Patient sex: F
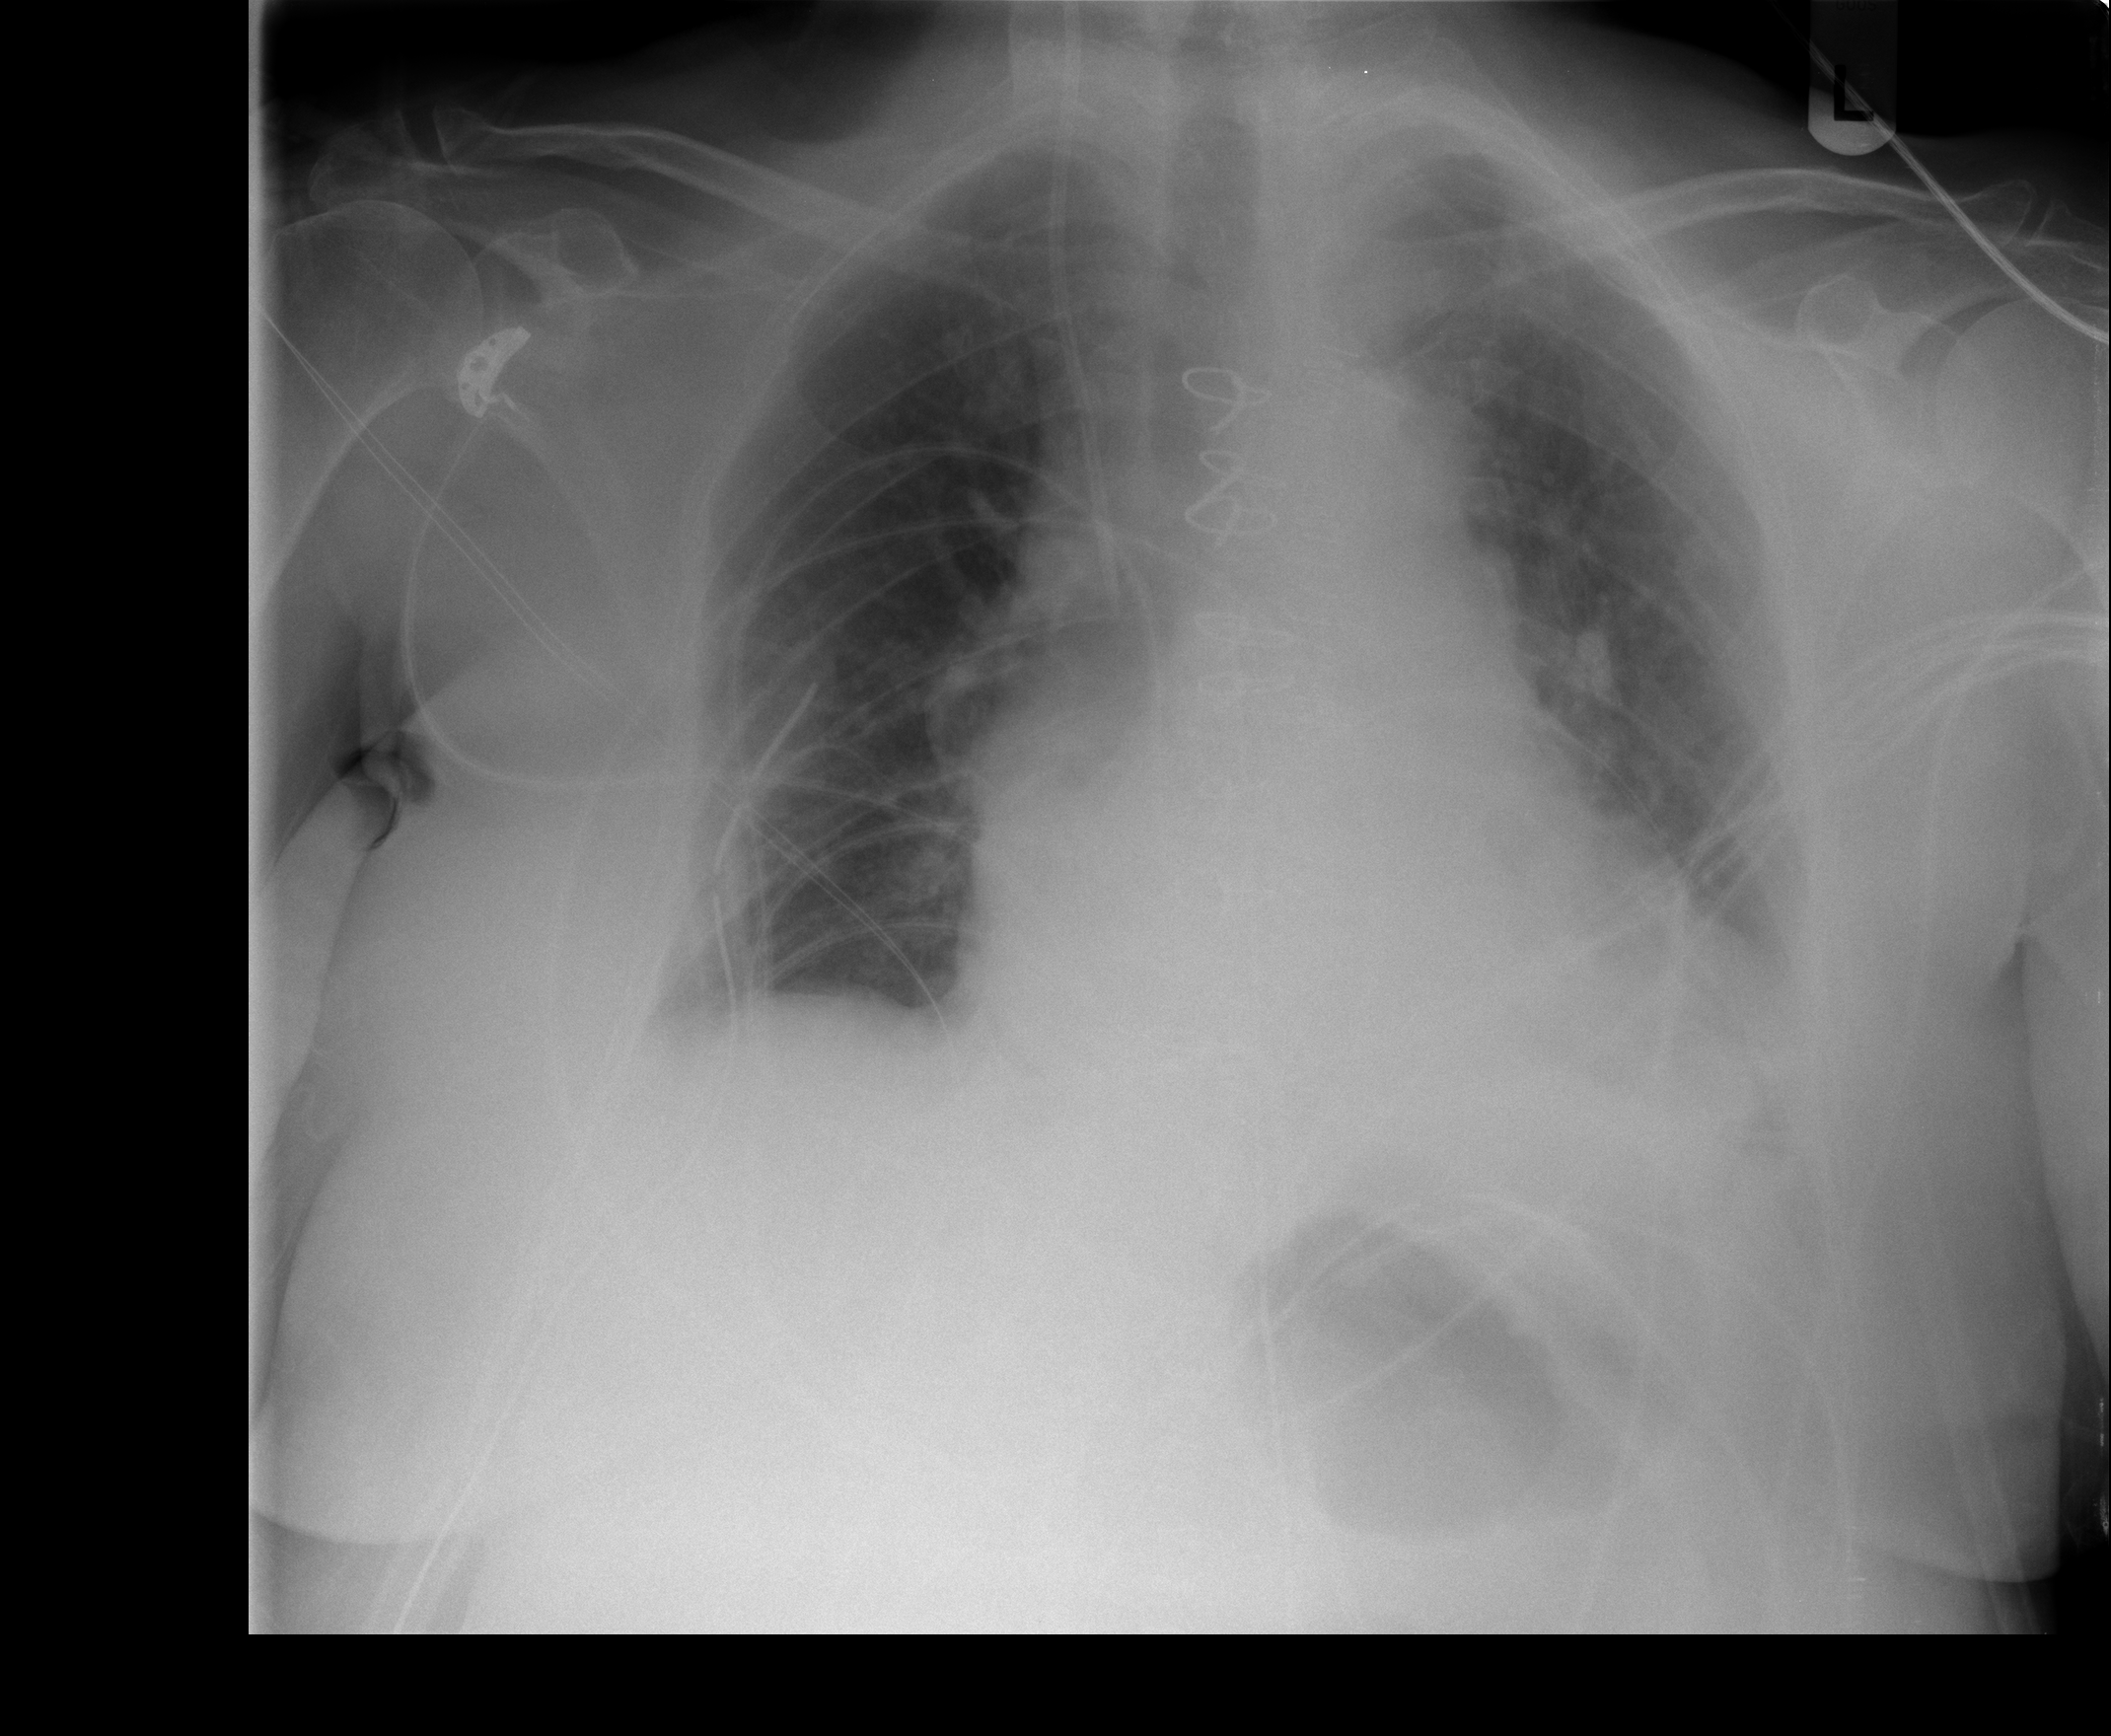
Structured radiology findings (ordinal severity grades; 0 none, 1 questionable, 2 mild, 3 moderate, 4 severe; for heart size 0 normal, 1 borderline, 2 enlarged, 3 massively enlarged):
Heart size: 2
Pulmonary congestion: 2
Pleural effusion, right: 0
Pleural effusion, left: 2
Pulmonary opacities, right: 0
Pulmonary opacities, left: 0
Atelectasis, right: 2
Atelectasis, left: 2